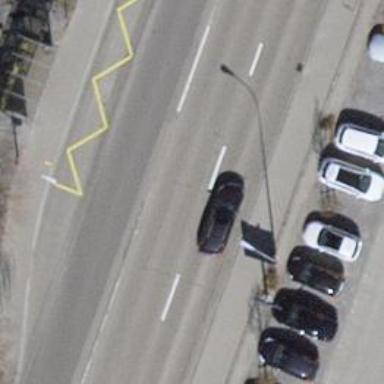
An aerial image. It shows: Tertiary road with asphalt surface and trolley wire infrastructure.